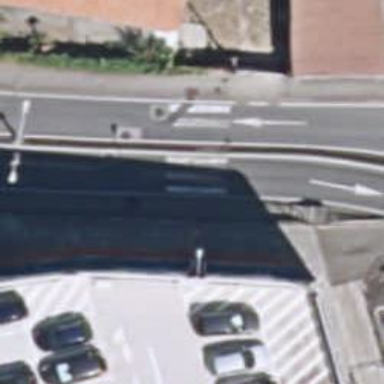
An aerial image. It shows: Crossing road with traffic calming table.